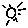
Label: sun